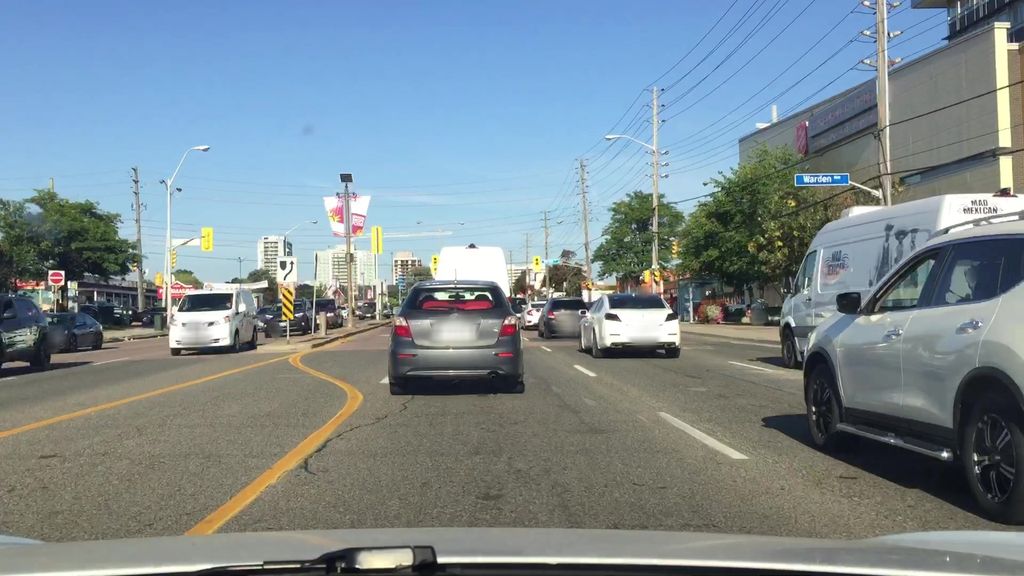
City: toronto